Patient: sex M, age 42
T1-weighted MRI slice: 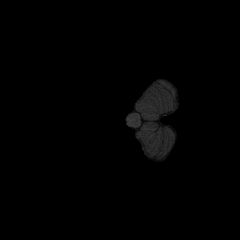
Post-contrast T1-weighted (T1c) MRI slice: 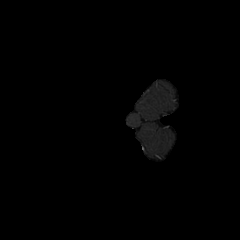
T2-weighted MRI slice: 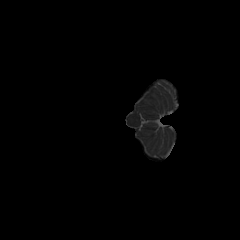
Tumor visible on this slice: no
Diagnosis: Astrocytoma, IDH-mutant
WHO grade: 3